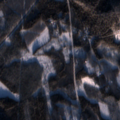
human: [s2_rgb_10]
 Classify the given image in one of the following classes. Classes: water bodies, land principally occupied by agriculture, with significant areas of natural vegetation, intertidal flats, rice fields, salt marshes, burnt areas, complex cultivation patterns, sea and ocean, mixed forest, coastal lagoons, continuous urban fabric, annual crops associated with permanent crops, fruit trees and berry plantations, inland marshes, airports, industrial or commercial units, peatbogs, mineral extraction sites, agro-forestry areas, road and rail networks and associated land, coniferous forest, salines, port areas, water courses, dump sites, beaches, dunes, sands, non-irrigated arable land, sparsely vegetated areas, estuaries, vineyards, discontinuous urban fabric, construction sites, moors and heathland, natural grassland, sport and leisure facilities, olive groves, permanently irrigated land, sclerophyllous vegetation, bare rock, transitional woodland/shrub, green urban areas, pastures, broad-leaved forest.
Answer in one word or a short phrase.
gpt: broad-leaved forest, coniferous forest, mixed forest, transitional woodland/shrub